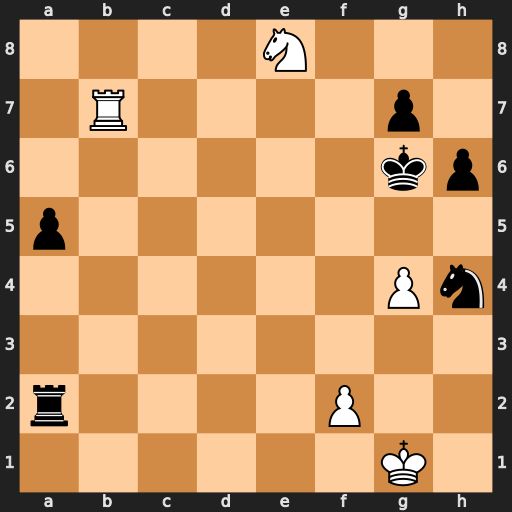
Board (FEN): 4N3/1R4p1/6kp/p7/6Pn/8/r4P2/6K1
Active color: w
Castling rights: -
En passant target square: -
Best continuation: Rxg7#